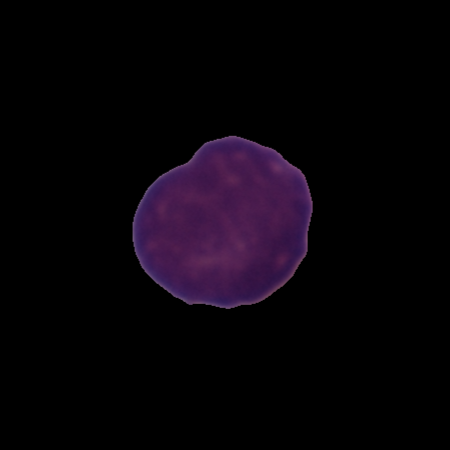
Label: healthy